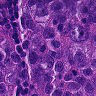
Metastatic tissue present: yes